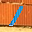
Label: 1